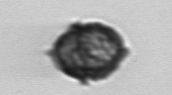
Label: Kryptoperidinium_triquetrum